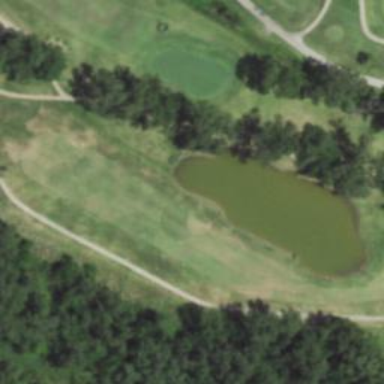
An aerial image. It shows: Pond serving as water hazard on golf course. It is natural feature of the landscape.